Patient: sex F, age 51
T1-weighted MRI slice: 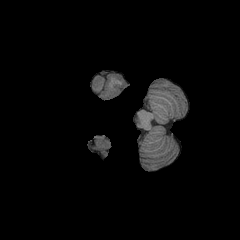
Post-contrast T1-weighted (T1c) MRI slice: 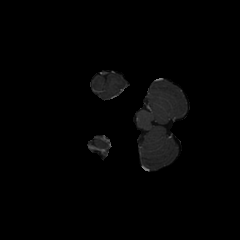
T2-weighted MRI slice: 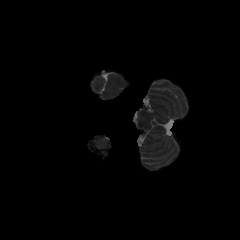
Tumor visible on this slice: no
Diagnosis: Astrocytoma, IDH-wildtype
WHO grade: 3